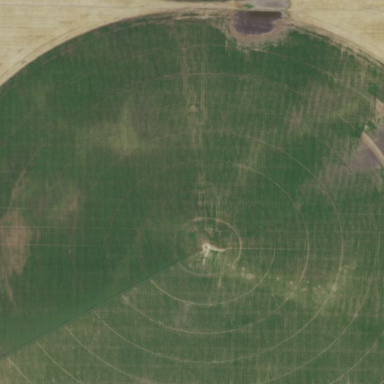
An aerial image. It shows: Farmland with pivot irrigation system.